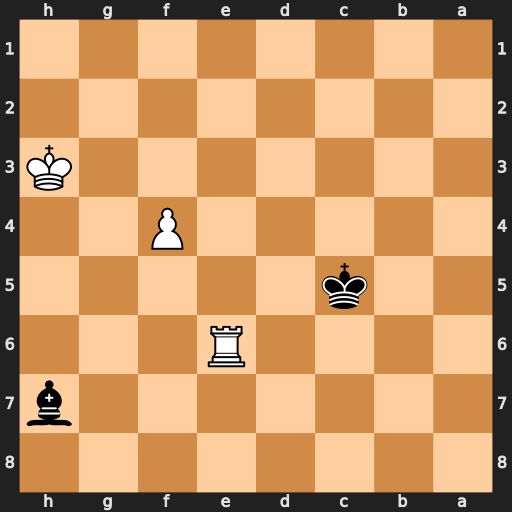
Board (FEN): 8/7b/4R3/2k5/5P2/7K/8/8
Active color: b
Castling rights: -
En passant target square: -
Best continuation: Bf5+ Kh4 Bxe6